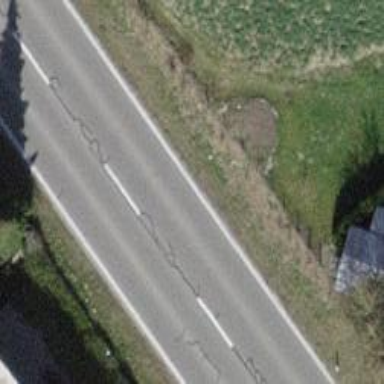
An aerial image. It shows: Primary highway.